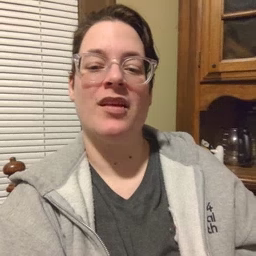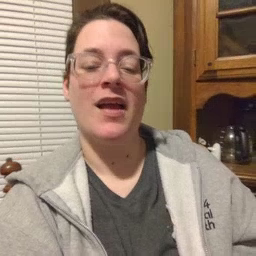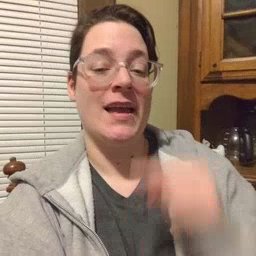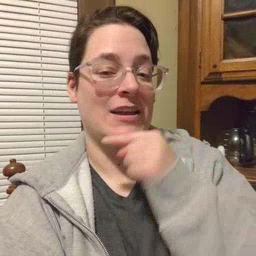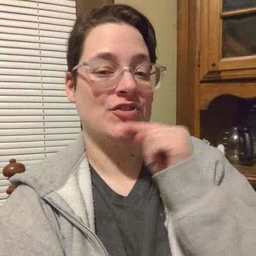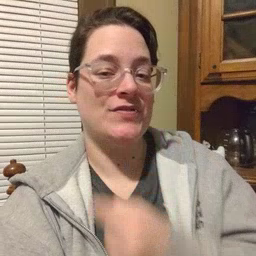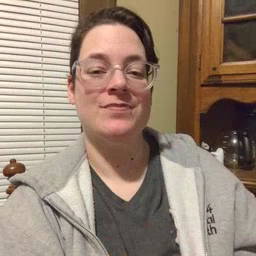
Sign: carrot